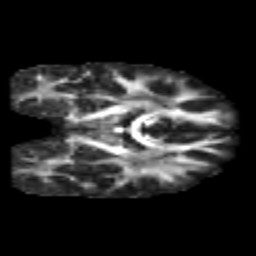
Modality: FA
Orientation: coronal
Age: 28
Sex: male
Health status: healthy